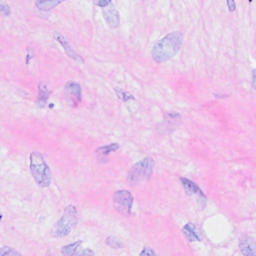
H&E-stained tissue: Breast